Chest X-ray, PA view. Patient: 33 years old, sex M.
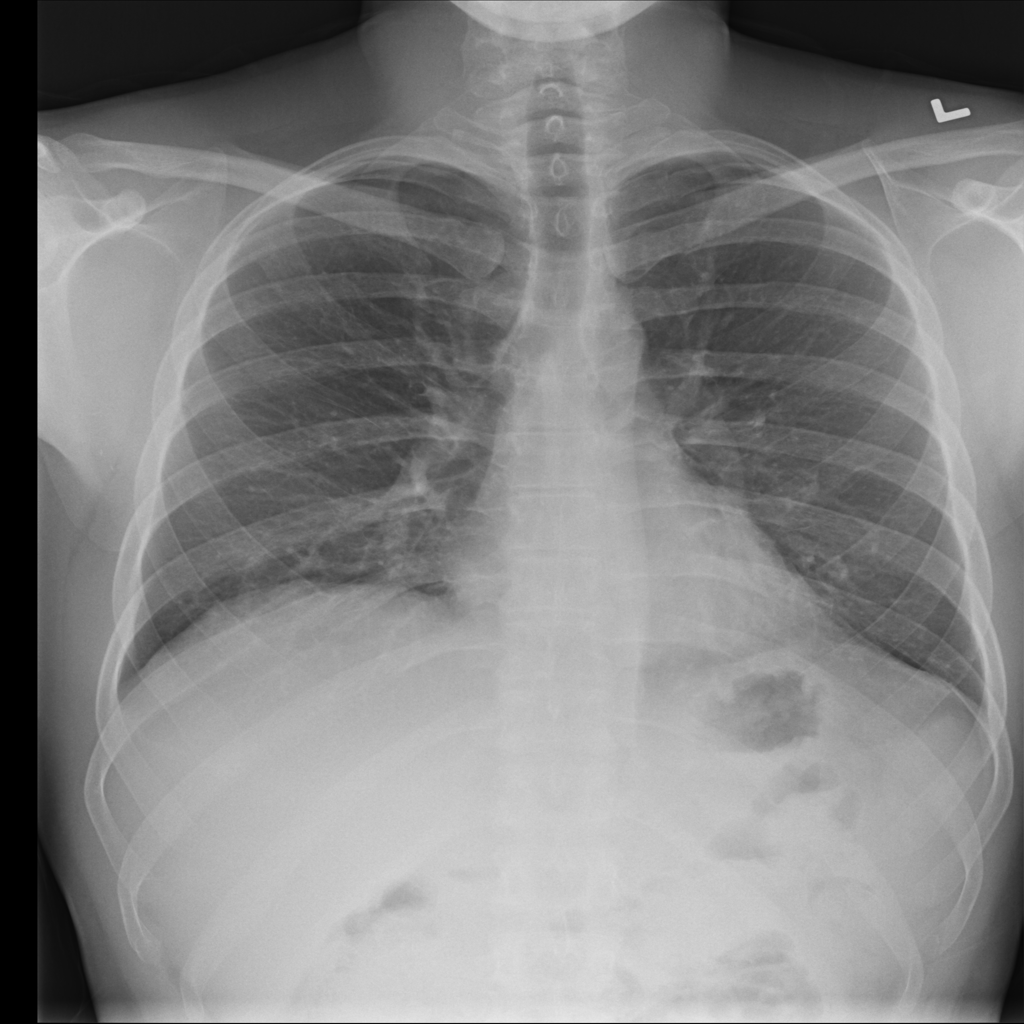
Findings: No Finding